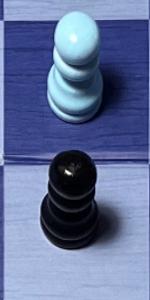
Label: Pawn_Black